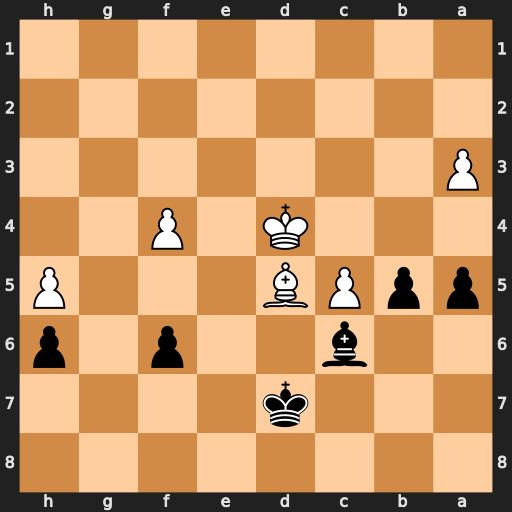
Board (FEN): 8/3k4/2b2p1p/ppPB3P/3K1P2/P7/8/8
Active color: b
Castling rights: -
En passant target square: -
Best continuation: Bxd5 Kxd5 Kc7 c6 b4 axb4 axb4 Kc4 Kxc6